Question: I have caused an effect which I really don't understand:
'''
char buffer[6];
UINT i = adc_getADCValue(6);
int j = 0;
for ( j = 0 ;j <4;j++){
buffer[3-j] = (UINT) ((i%10UL)+'0');
i /=10;
}
buffer[4] = '
';
buffer[5] = '';
localprint(buffer); // print messages on terminal using COM port
'''
it works
my question is why is the output by using '
' oblique? I was hopping simulating the'printf' function . I'm using STM32f103xx uC.
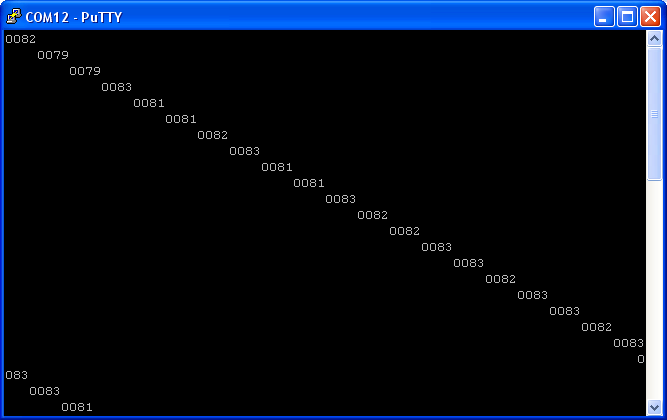
Answer: It's all question of backwards compatibility. In Windows you need to use '
' instead of simply 'n', which is the UNIX way of doing the same thing.
See <URL> as well as @Bruce's post for more information.